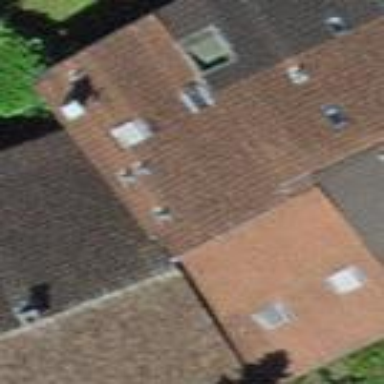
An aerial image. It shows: Terrace building.